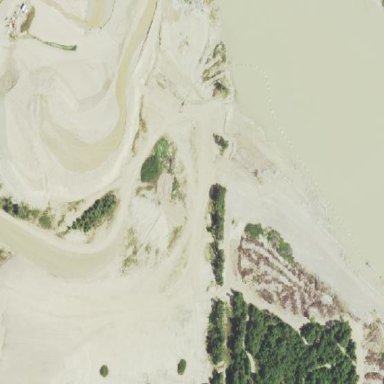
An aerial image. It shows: Quarry rich in sand and gravel resources.